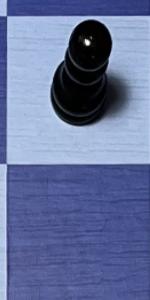
Label: Empty